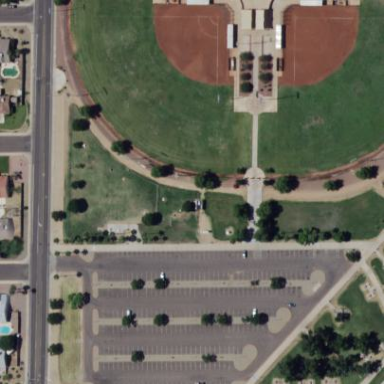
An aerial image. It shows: Dog park enclosed by fence.